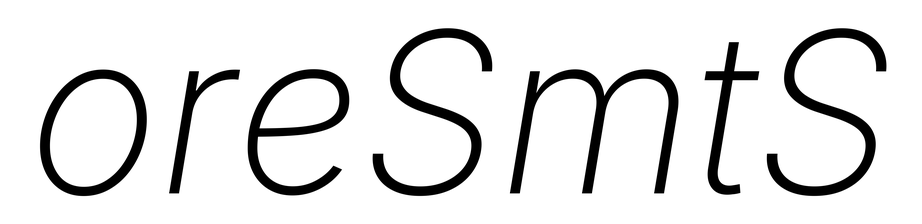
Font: Inter-Italic_ExtraLight_Italic